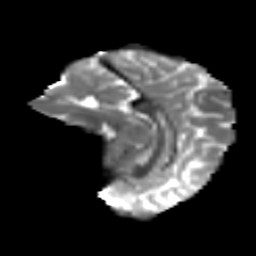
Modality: T2w
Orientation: sagittal
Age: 15
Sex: male
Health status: ill
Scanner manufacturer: ge
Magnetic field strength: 3 T
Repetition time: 6.752 s
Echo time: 0.079 s